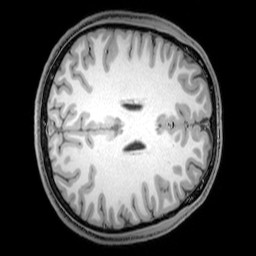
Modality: T1w
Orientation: axial
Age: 21
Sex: male
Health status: healthy
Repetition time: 0.081 s
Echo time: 0.037 s